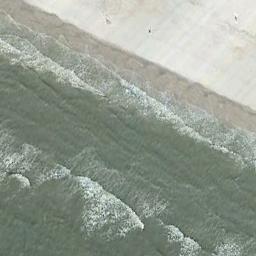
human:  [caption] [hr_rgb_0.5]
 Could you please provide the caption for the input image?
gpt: There is a large area of vegetation next to the beach .

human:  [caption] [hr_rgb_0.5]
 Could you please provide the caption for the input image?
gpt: The beach with white sand and the color of the seawater is green .

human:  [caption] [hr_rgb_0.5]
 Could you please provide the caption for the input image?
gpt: The beach is surrounded by green water and waves breaking ashore .

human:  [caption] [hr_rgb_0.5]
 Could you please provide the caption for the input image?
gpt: The beach is made up of green seawater and the white coast .

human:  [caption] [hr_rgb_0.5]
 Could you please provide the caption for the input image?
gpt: There are water marks on the beach .